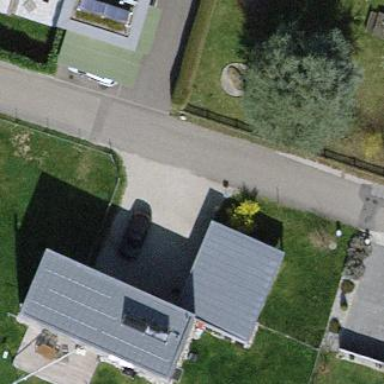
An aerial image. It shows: Simple house.